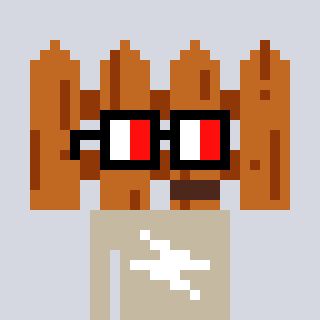
a pixel art character with square glasses with black frames and red eyes, a fence-shaped head and a bege-colored body on a cool background